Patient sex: F
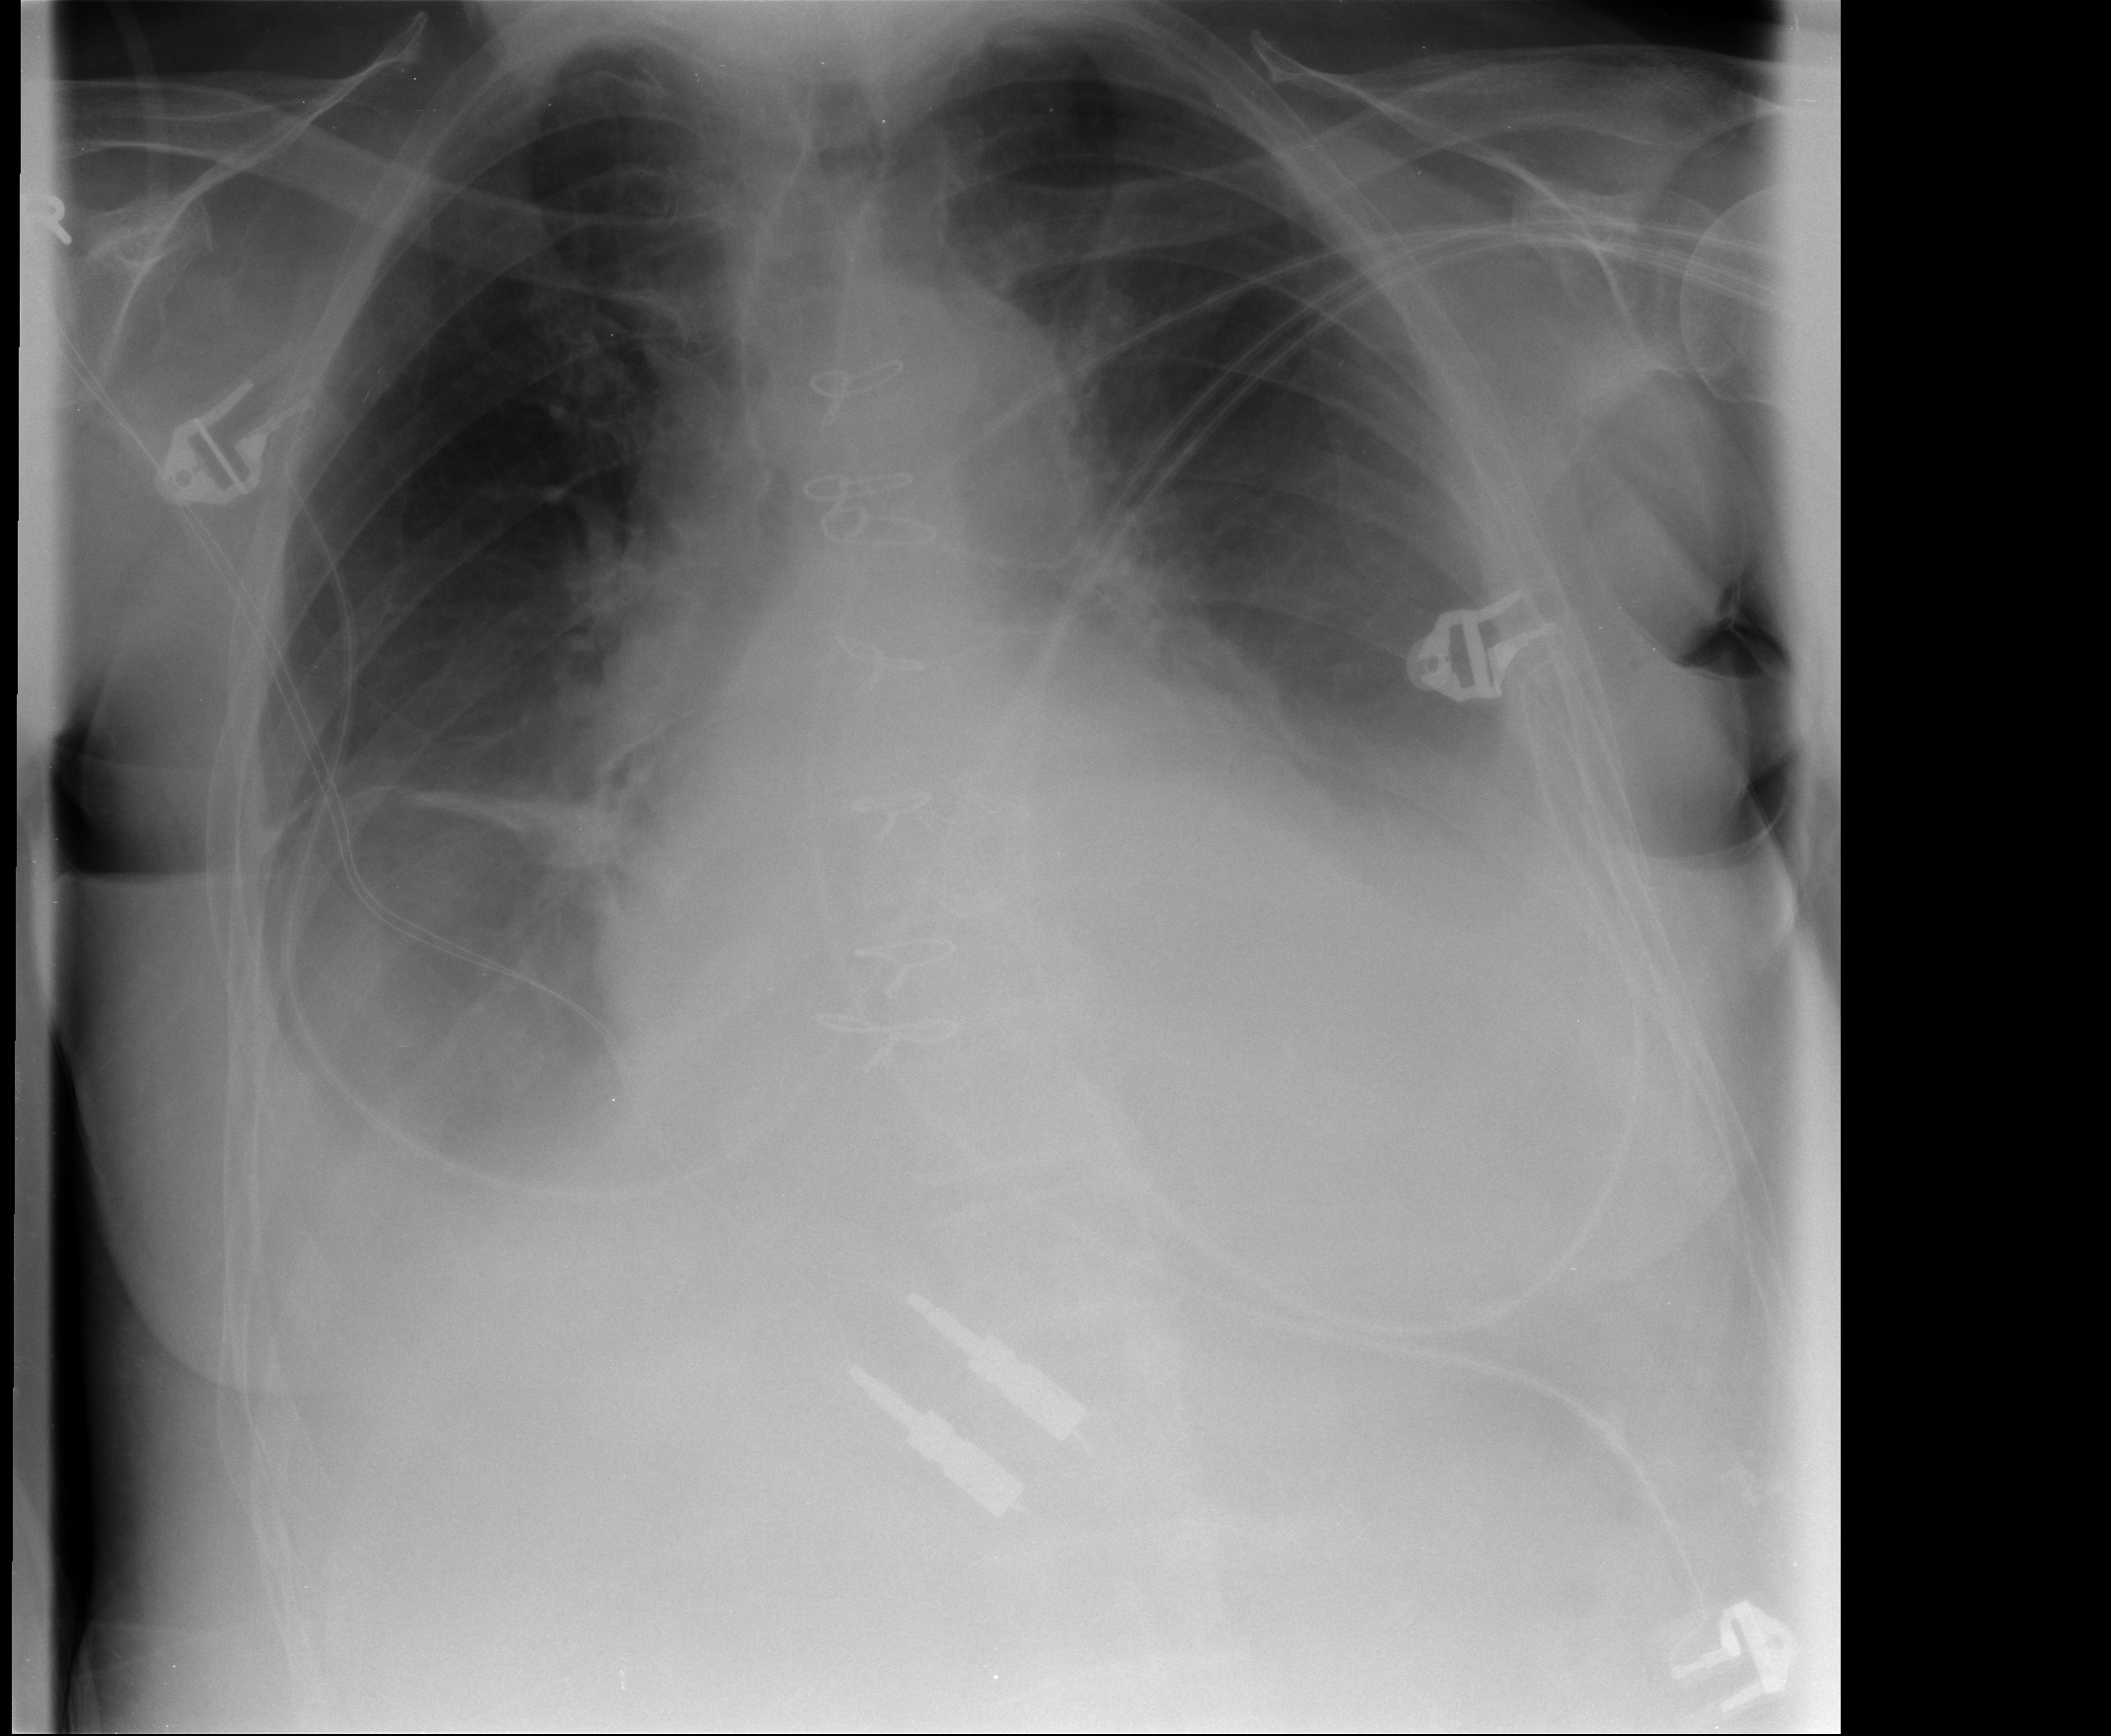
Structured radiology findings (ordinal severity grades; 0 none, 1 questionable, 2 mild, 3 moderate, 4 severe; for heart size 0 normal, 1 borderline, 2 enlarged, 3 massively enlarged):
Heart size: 2
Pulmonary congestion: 1
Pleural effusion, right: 2
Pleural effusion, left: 2
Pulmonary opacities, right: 0
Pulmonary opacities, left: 0
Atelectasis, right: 2
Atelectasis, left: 2